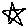
Label: star